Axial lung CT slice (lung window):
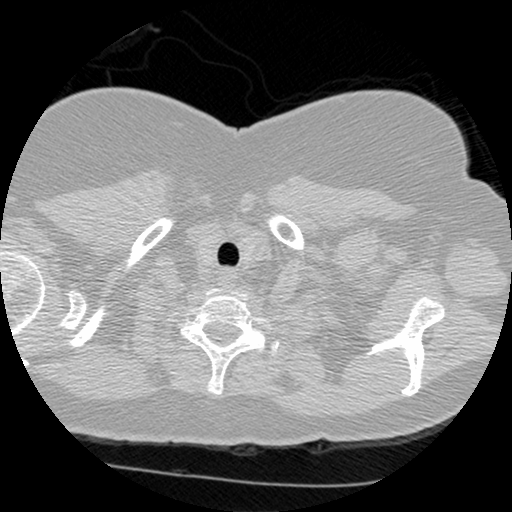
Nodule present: no